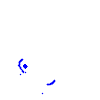
Particle: proton